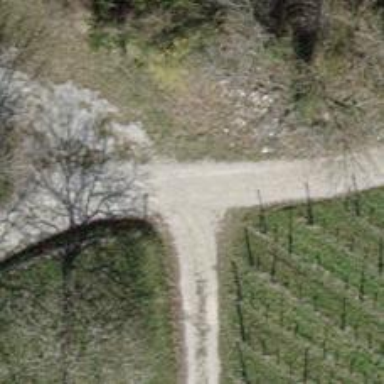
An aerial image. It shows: Compacted track road with grade3 tracktype.